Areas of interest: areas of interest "Swimming Pool"
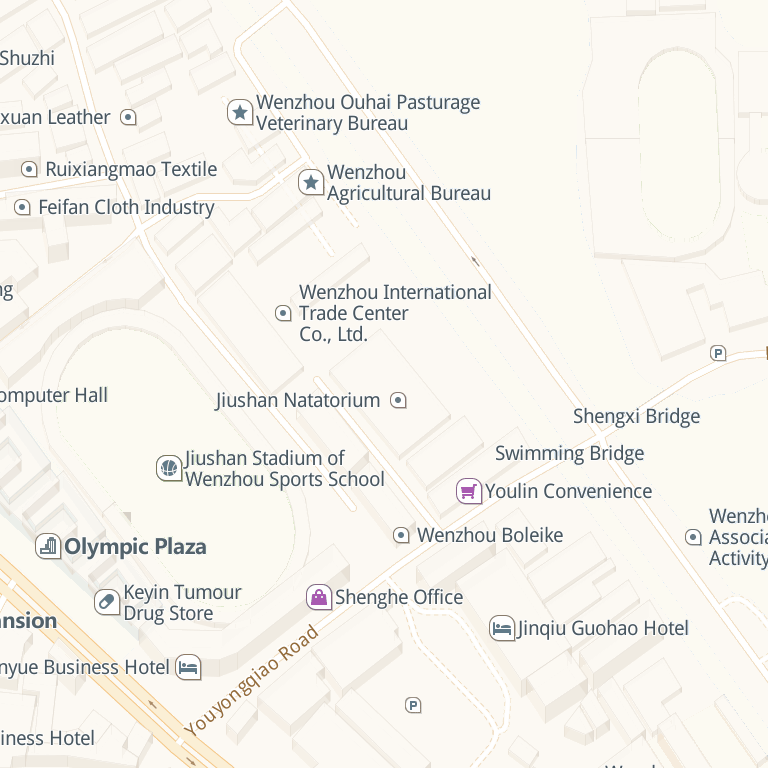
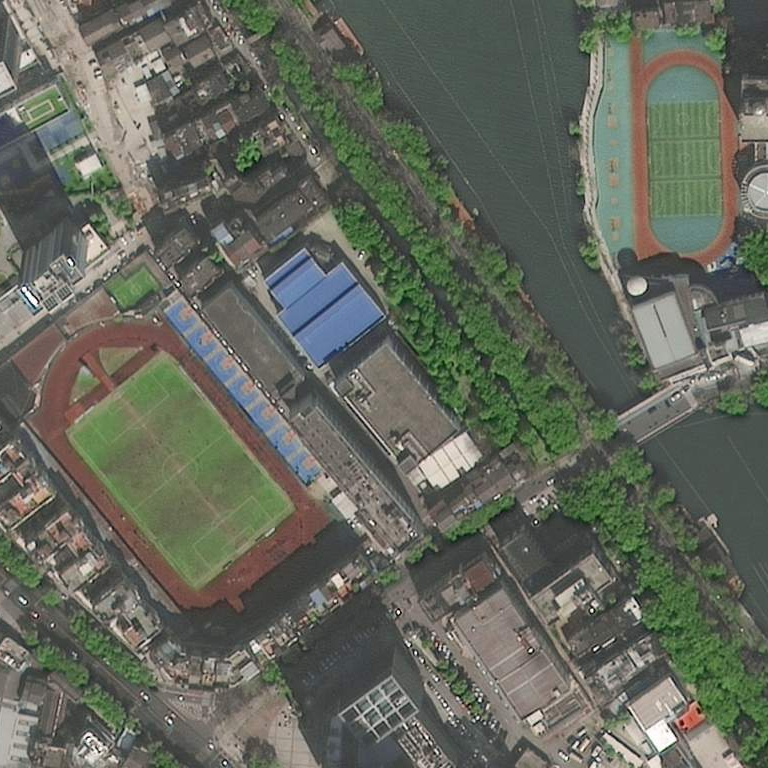